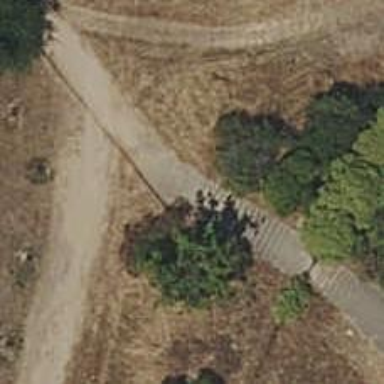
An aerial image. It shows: Road with steps.